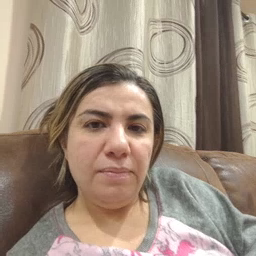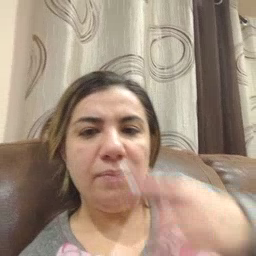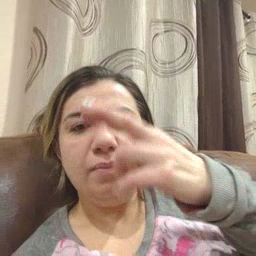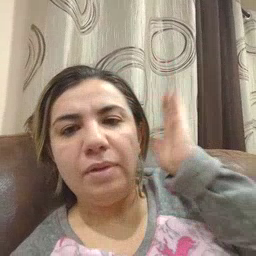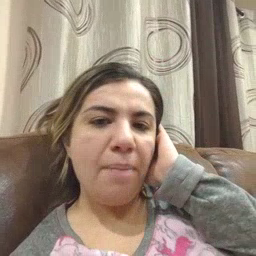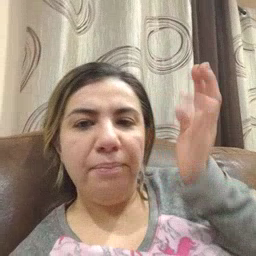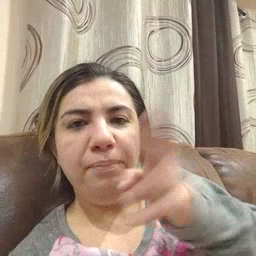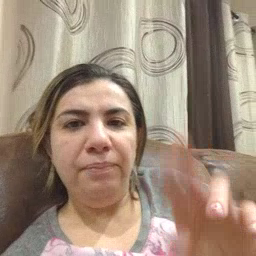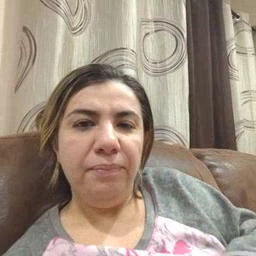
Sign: bedroom